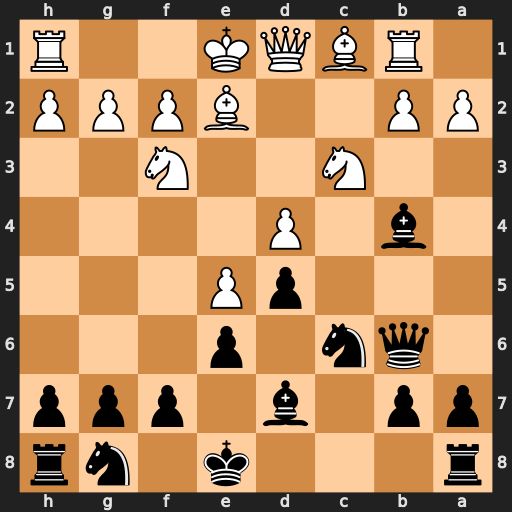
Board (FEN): r3k1nr/pp1b1ppp/1qn1p3/3pP3/1b1P4/2N2N2/PP2BPPP/1RBQK2R
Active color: b
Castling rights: Kkq
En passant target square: -
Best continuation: Bxc3+ bxc3 Qxb1